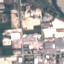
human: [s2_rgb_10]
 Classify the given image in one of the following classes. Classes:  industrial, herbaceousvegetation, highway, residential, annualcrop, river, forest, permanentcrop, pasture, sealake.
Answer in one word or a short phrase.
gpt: Industrial